Field crop: maize
Growth stage: 1
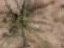
Species: salsola